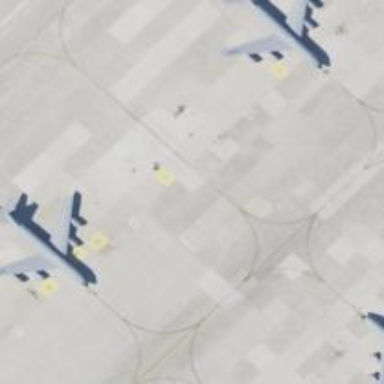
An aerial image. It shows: Image of taxiway at airport.